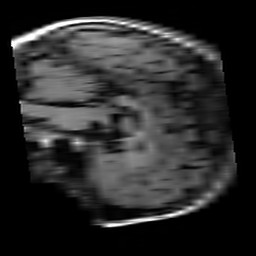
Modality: T1w
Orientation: sagittal
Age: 21
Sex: female
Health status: healthy
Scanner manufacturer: siemens
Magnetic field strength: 3 T
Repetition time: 4.1 s
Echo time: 0.0085 s